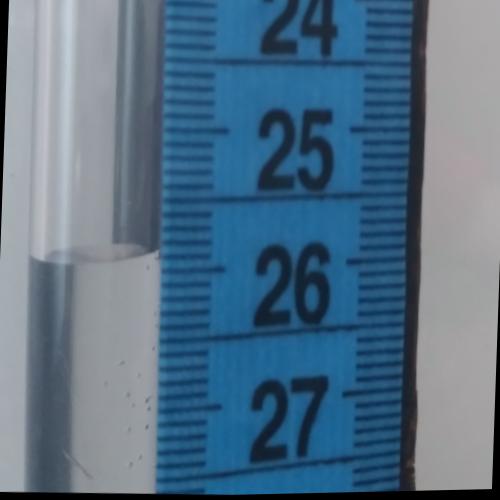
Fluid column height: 25.9 cm